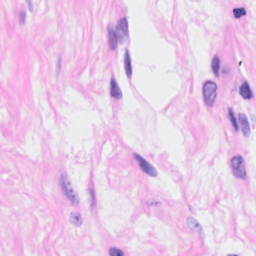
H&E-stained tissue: Breast